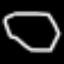
Label: octagon